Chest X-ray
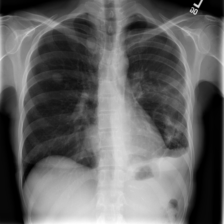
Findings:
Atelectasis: negative
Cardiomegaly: negative
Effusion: negative
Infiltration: negative
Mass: negative
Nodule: positive
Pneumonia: negative
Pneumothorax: positive
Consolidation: negative
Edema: negative
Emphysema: negative
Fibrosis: negative
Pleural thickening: negative
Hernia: negative